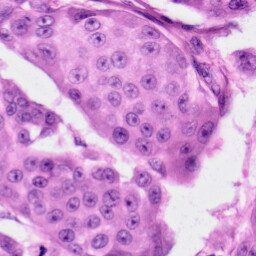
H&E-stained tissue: Skin